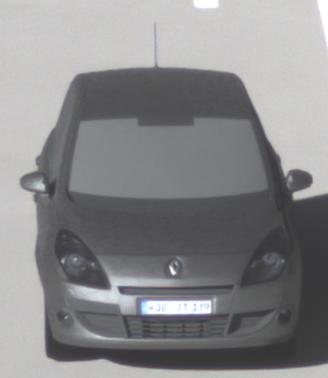
Make: Renault
Model: Scénic 1.6 16V 110
Detailed model: Scénic (III)
Model produced from: 2009/06
Model produced until: 2010/08
Doors: 5
Color: gray
Road condition: dry road
Daytime: morning or afternoon
Contrast: high contrast